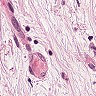
Metastatic tissue present: yes